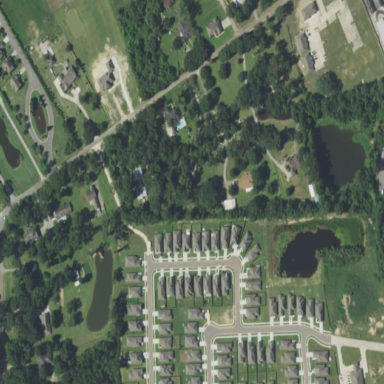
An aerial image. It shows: Residential area in rural setting.